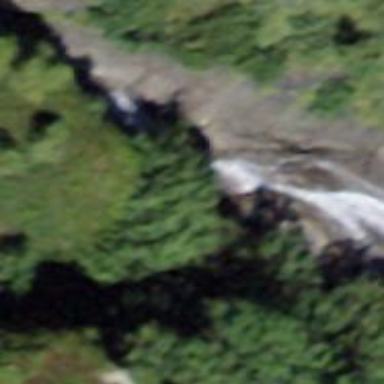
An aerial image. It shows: Beautiful waterfall.